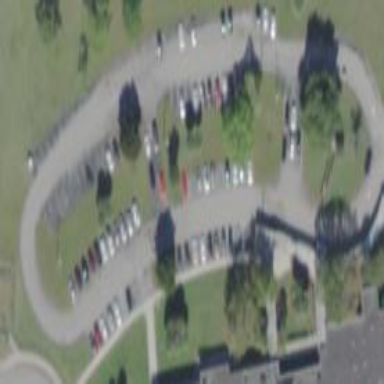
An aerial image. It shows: Parking area with surface.